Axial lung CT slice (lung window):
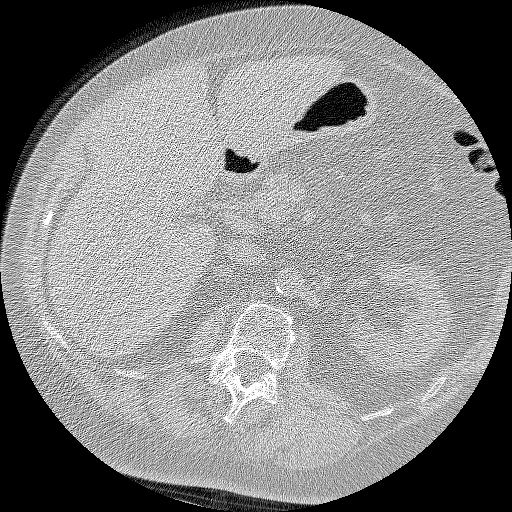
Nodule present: no